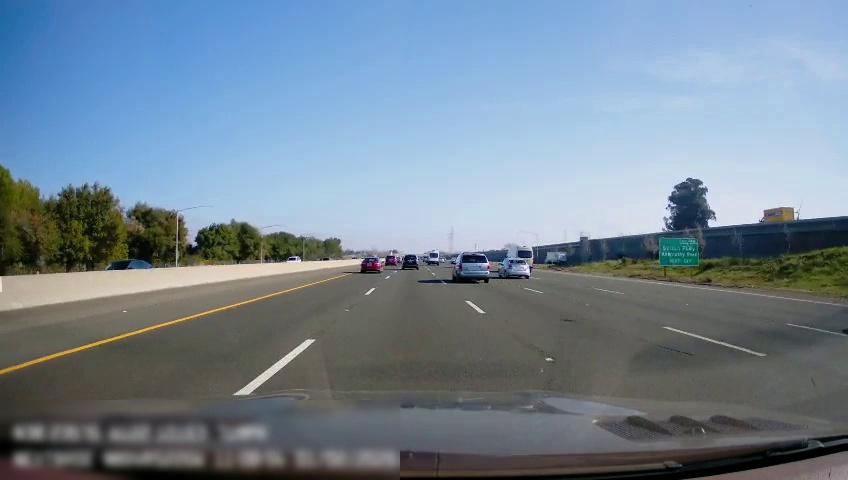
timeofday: Day
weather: Sunny
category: Drivable Space
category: Vehicles | Truck
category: Vehicles | Van
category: Vehicles | Truck
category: Vehicles | Van
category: Vehicles | SUV
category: Vehicles | Car
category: Vehicles | Van
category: Vehicles | Van
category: Vehicles | Car
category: Vehicles | SUV
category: Vehicles | Car
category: Vehicles | Car
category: Lanes | Alternate Lane
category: Lanes | Current Lane
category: Lanes | Current Lane
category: Lanes | Alternate Lane
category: Lanes | Alternate Lane
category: Lanes | Alternate Lane
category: Traffic | Signs